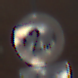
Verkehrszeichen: TatsaechlicheBreite2
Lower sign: RichtungsangabeDurchPfeile2
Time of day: Midday
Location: Outdoor (Urban)
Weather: Clear
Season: NotSpecified
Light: Natural